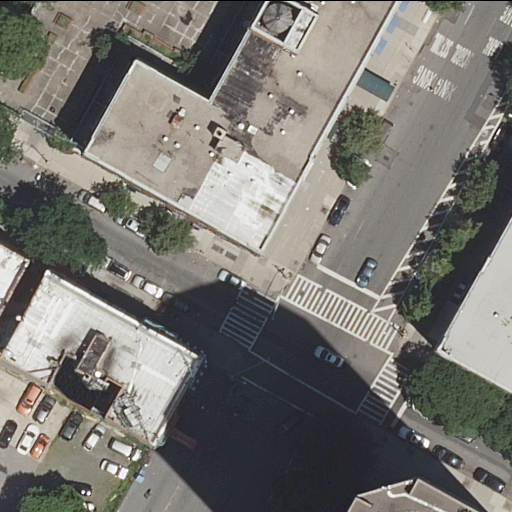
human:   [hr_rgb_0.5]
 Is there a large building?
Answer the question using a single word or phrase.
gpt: yes

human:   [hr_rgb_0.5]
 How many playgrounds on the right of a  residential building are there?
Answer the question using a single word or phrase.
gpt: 1

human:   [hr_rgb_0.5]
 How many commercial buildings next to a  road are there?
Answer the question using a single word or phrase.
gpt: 0

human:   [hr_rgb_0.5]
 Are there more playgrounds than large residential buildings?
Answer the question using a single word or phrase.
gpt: no

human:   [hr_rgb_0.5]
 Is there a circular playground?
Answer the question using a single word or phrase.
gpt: no

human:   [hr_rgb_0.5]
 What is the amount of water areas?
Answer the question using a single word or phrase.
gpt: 0

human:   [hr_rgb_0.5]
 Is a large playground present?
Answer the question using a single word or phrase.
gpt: no

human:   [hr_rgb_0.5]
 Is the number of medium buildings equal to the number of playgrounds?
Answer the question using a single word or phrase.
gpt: no

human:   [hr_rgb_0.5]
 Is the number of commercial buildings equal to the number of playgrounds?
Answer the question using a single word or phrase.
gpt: no

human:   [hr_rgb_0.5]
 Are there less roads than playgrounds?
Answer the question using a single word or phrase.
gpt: no

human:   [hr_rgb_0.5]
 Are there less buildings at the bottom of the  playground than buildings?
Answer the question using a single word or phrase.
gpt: yes

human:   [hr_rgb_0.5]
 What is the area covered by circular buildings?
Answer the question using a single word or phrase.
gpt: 0m2

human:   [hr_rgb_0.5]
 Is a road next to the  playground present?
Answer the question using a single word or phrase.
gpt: yes

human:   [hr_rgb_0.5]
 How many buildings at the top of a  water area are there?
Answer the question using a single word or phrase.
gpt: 0

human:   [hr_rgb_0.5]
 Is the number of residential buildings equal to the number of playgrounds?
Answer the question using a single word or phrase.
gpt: no

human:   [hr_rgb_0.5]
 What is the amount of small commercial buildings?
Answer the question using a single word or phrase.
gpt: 0

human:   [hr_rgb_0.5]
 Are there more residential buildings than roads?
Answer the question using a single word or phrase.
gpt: yes

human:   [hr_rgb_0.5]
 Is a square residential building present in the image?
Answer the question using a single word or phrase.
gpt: no

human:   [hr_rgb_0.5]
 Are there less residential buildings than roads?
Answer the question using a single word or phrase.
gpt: no

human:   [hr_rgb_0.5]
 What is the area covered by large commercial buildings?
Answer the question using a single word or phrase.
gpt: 0m2

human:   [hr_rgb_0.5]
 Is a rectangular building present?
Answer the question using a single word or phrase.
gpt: yes

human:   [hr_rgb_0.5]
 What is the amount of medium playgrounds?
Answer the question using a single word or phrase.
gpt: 0

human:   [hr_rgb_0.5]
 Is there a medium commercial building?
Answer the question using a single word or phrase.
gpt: no

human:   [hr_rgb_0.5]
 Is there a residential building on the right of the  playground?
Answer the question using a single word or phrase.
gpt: yes

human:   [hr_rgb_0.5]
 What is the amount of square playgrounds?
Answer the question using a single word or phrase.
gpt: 0

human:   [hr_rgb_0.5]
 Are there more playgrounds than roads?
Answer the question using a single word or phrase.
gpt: no

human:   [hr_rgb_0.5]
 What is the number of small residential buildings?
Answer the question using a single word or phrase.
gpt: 1

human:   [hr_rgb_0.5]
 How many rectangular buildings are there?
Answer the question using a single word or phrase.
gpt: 4

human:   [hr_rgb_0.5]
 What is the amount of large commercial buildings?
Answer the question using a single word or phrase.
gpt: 0

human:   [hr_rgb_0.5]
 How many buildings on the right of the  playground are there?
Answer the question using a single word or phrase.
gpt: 2

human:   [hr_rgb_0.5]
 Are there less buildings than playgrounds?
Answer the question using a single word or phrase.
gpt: no

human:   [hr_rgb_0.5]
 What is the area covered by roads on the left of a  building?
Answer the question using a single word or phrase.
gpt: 0m2

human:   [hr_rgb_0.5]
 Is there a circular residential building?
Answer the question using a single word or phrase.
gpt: no

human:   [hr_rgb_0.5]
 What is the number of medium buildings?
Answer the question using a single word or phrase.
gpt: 2

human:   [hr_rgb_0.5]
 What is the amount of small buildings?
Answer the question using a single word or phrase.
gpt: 1

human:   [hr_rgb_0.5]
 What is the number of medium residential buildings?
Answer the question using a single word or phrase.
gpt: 2